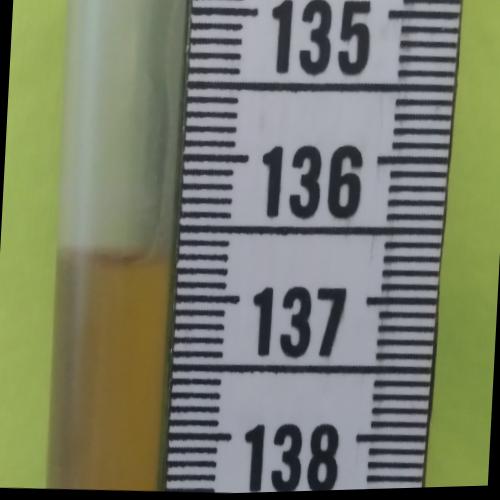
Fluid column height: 136.7 cm